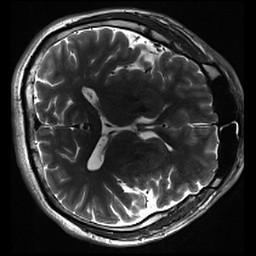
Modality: inplaneT2
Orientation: axial